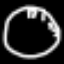
Label: clock